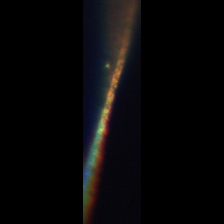
Taxon: Leptocylindrus
Group: Diatoms